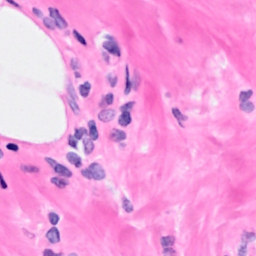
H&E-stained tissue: Breast